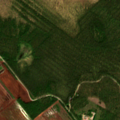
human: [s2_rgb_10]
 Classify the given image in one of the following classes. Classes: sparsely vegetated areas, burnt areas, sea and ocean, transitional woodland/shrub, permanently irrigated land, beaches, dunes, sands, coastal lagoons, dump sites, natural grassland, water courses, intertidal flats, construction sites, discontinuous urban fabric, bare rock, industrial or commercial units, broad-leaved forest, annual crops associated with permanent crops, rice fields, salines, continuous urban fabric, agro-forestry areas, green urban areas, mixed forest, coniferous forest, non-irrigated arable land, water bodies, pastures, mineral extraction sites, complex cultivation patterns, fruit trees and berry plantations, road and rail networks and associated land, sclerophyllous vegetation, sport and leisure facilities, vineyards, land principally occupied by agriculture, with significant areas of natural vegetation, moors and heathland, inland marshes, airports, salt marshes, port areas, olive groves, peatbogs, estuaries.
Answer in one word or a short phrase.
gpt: coniferous forest, transitional woodland/shrub, peatbogs